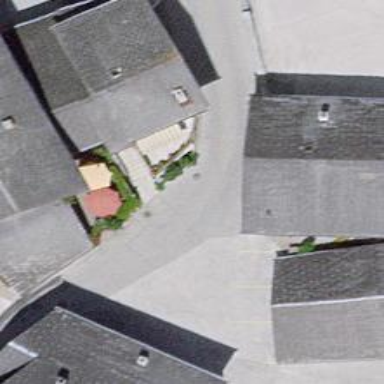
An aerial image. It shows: Asphalt road designated as living street.